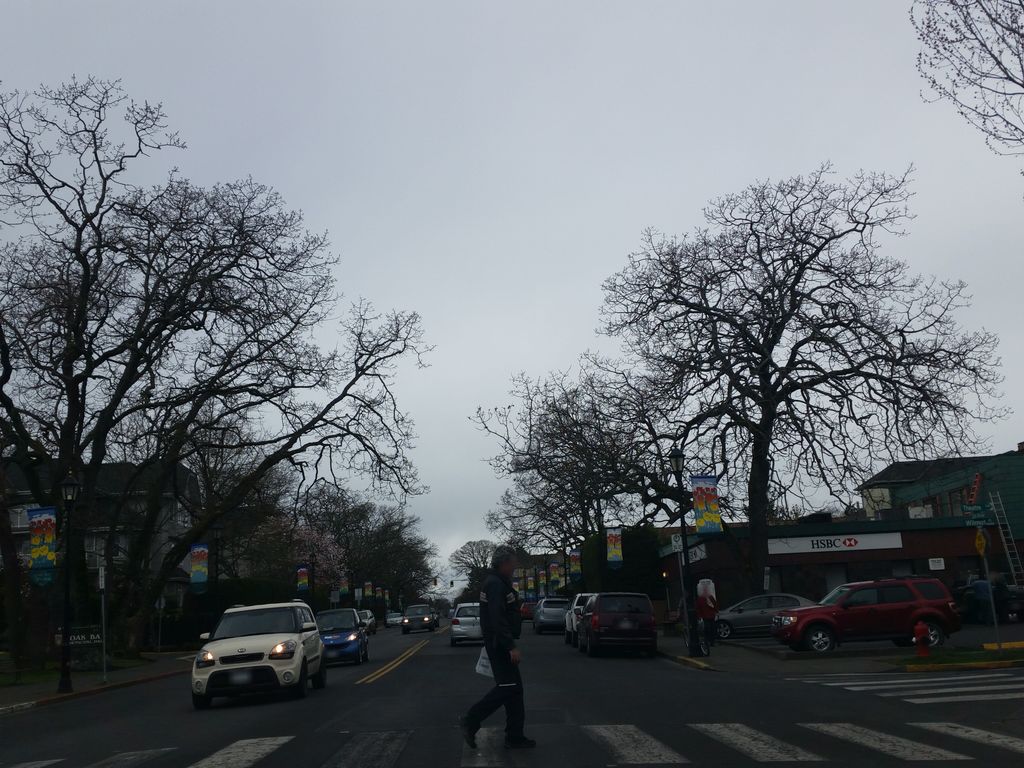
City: victoria